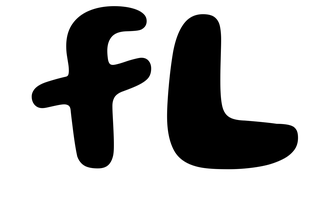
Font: Gluten_SemiBold